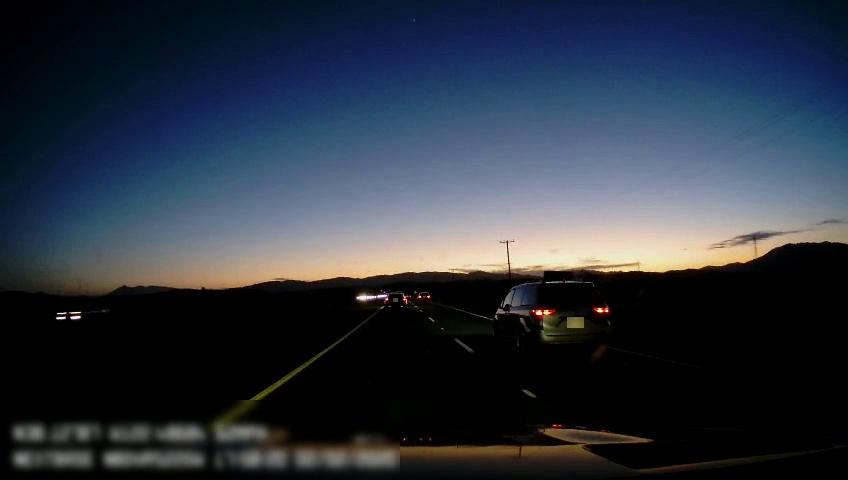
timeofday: Dusk/Dawn/Twilight
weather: Sunny
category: Drivable Space
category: Vehicles | Car
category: Vehicles | SUV
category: Vehicles | SUV
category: Vehicles | SUV
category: Lanes | Alternate Lane
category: Lanes | Current Lane
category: Lanes | Current Lane